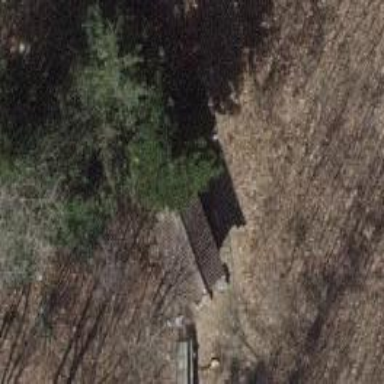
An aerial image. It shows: Picnic shelter designed for outdoor gatherings.